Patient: sex M, age 72
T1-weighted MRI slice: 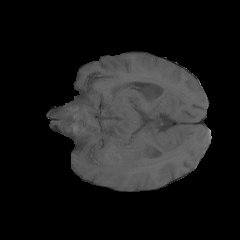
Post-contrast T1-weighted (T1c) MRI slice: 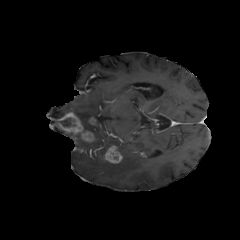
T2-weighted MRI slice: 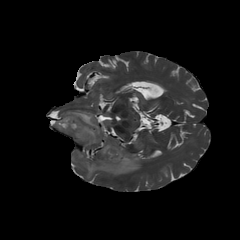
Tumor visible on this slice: yes
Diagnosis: Glioblastoma, IDH-wildtype
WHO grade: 4